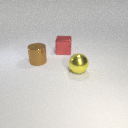
large red metal cube behind large yellow metal sphere